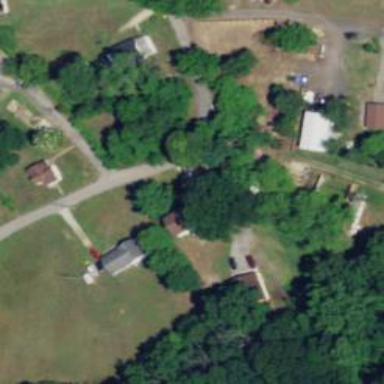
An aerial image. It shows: Driveway.